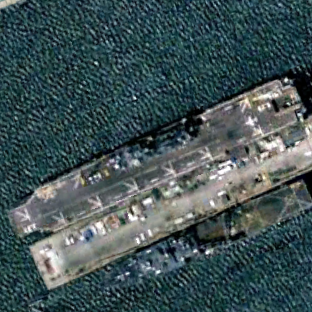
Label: assault